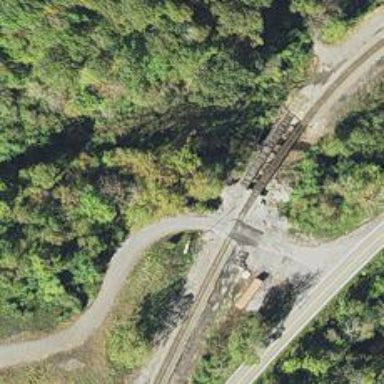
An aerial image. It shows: Level crossing along the railway.